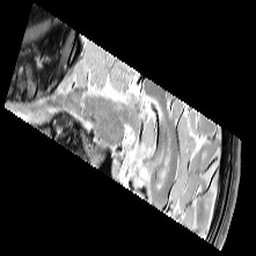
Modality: PDw
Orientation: sagittal
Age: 23
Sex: male
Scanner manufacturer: siemens
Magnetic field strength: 3 T
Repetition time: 6.49 s
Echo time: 0.016 s